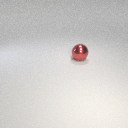
large red metal sphere